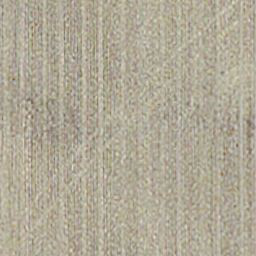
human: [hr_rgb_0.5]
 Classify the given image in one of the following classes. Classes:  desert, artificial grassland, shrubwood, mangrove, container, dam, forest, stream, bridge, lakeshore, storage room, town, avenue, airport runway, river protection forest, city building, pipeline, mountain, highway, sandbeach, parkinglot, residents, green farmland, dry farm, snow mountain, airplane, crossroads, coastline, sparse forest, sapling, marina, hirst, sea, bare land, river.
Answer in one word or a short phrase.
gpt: dry farm